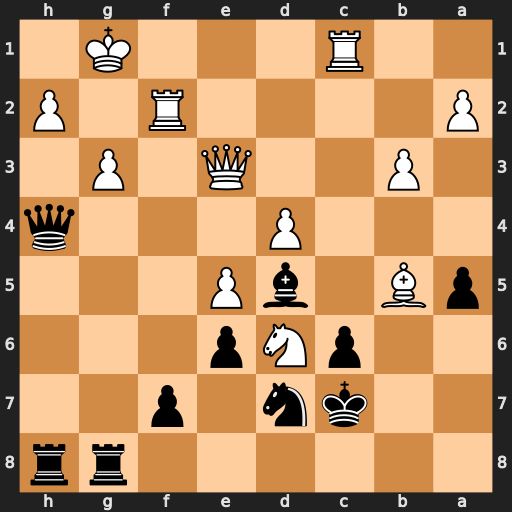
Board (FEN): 6rr/2kn1p2/2pNp3/pB1bP3/3P3q/1P2Q1P1/P4R1P/2R3K1
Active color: b
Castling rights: -
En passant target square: -
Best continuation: Rxg3+ Qxg3 Qxg3+